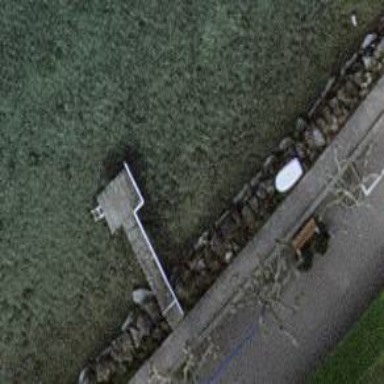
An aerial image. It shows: Man-made pier.